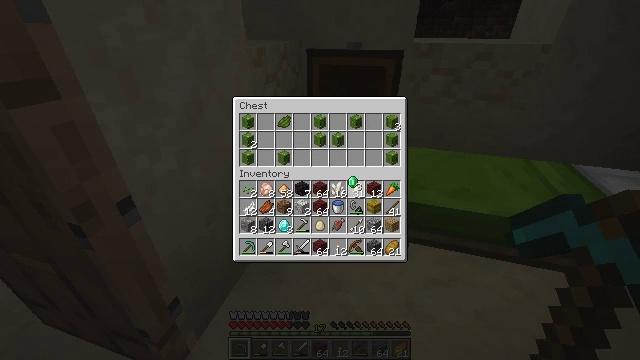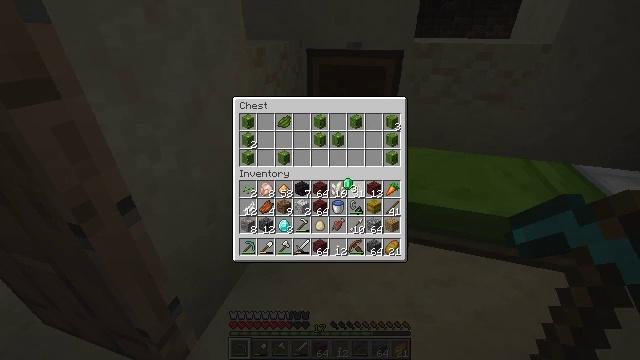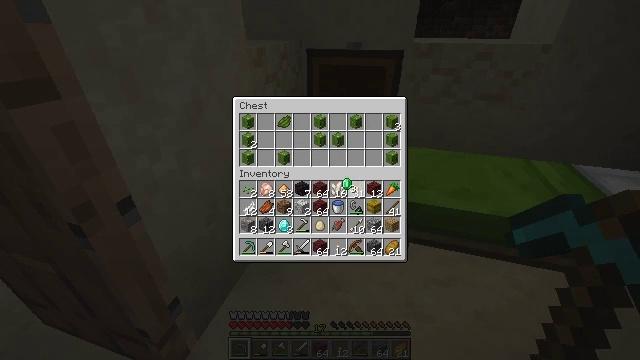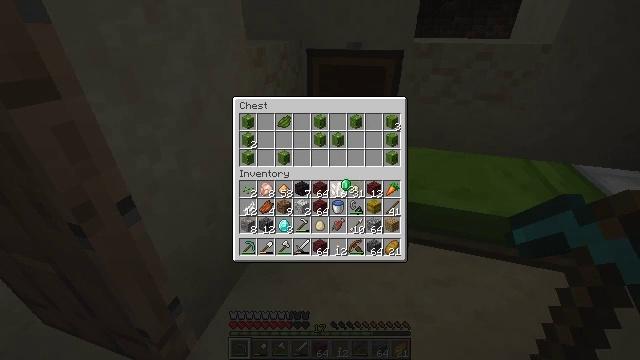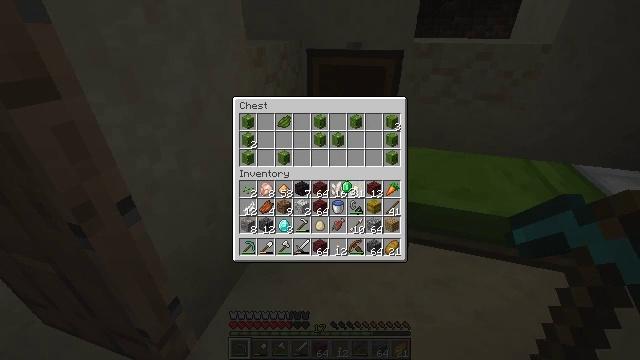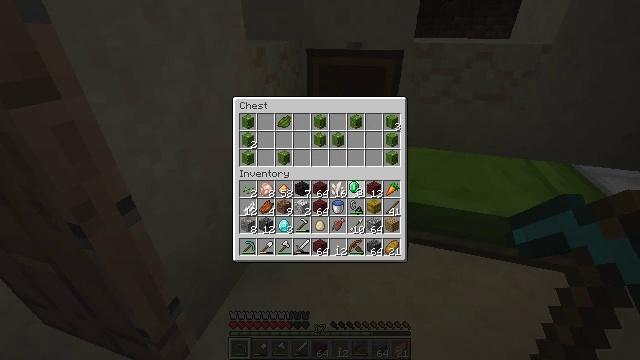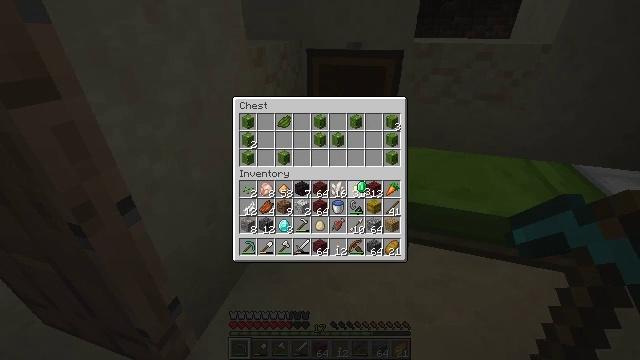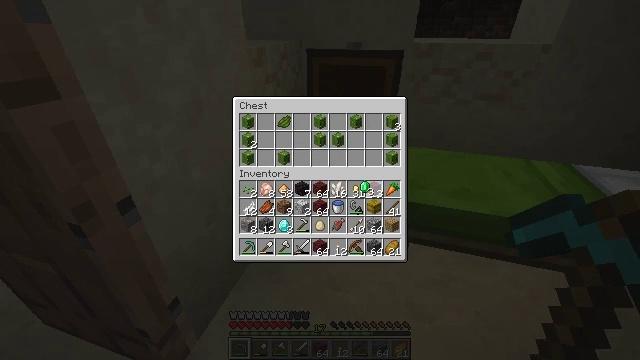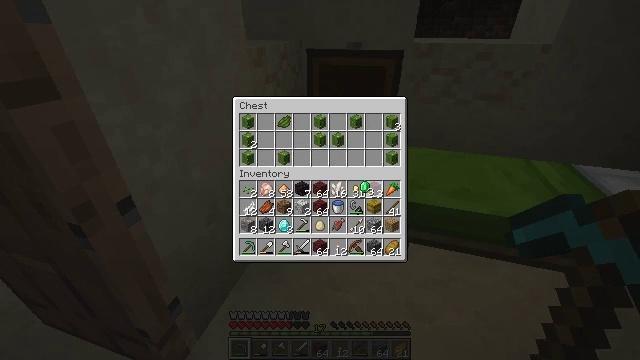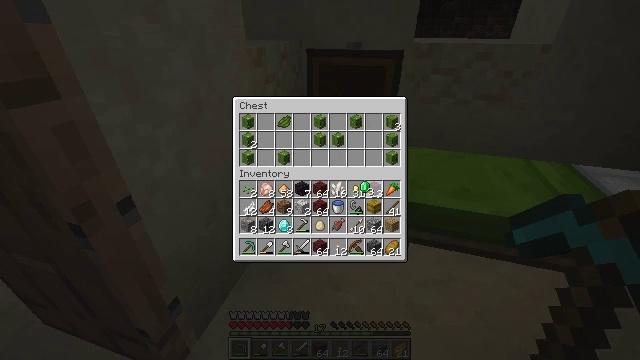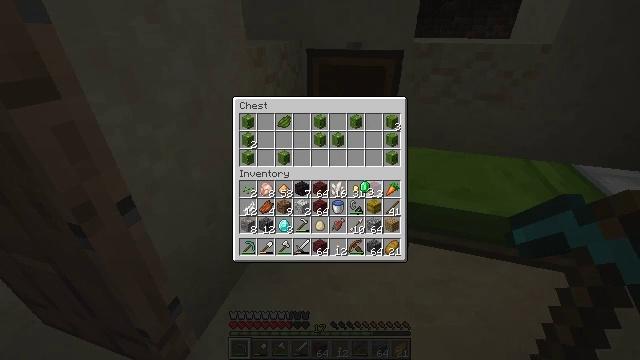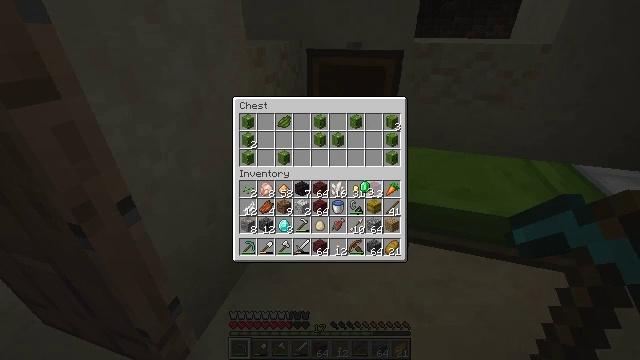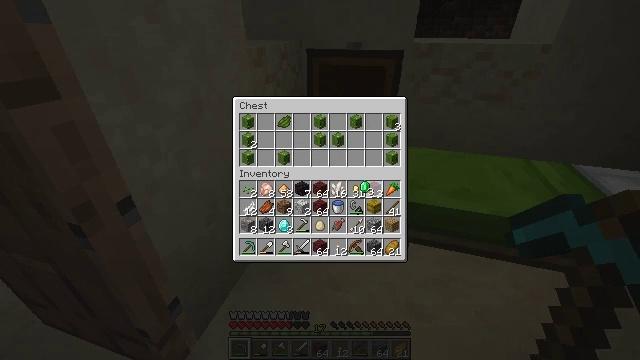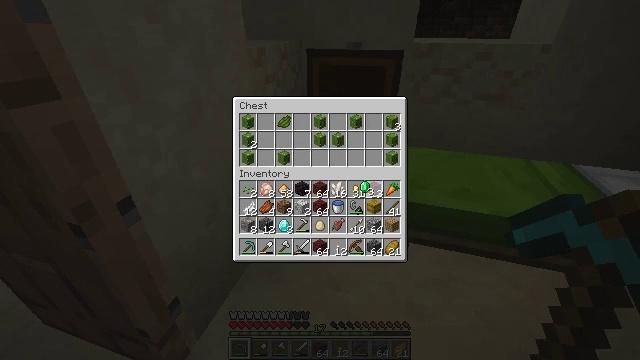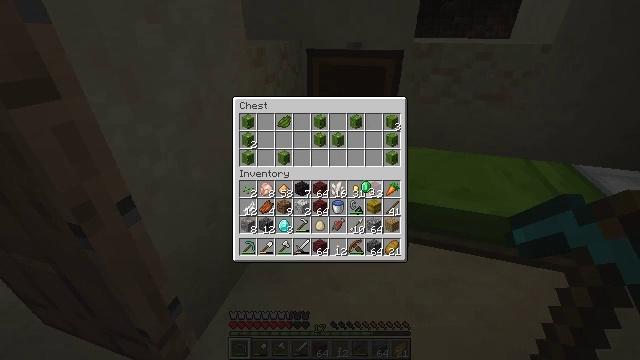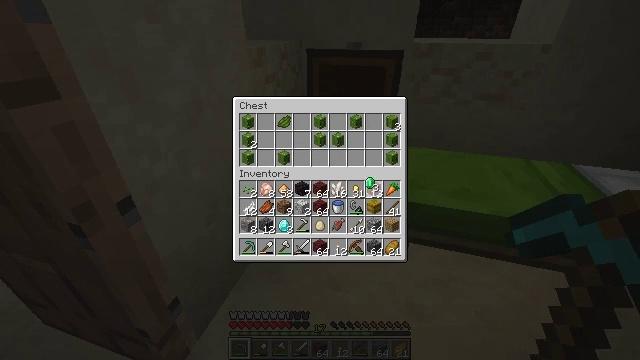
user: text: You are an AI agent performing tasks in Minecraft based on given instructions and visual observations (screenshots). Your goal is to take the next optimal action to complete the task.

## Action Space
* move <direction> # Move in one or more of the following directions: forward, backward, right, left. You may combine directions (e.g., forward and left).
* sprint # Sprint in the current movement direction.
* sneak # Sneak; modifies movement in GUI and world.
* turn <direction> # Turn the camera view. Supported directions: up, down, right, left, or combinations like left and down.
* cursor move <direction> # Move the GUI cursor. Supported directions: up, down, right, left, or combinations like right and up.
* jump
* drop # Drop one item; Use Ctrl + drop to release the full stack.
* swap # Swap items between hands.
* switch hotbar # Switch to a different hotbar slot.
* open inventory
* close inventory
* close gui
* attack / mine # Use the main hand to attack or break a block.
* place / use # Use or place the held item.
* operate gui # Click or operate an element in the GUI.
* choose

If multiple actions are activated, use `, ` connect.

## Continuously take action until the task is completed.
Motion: motion action
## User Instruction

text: Mine the white glazed terracotta block.
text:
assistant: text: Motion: no_op
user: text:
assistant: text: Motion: no_op
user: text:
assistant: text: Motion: no_op
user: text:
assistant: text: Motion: no_op
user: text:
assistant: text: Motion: cursor move right
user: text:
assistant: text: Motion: cursor move right
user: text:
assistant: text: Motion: no_op
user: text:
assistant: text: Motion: no_op
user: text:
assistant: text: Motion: no_op
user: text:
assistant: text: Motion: no_op
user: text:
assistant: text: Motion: no_op
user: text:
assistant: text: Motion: no_op
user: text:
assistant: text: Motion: no_op
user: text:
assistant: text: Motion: no_op
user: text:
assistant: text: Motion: no_op
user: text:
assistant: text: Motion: no_op
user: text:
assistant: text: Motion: cursor move up
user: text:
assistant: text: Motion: cursor move up
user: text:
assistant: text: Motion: no_op
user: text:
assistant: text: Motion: no_op
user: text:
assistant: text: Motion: no_op
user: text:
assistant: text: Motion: no_op
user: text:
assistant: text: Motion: no_op
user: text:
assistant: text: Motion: no_op
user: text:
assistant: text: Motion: no_op
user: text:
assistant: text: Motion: no_op
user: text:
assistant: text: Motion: no_op
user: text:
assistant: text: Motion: no_op
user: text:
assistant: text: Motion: no_op
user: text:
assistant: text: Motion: no_op